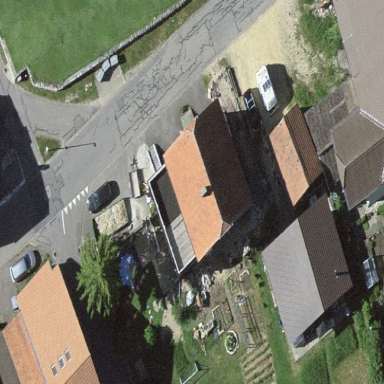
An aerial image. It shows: Residential building.